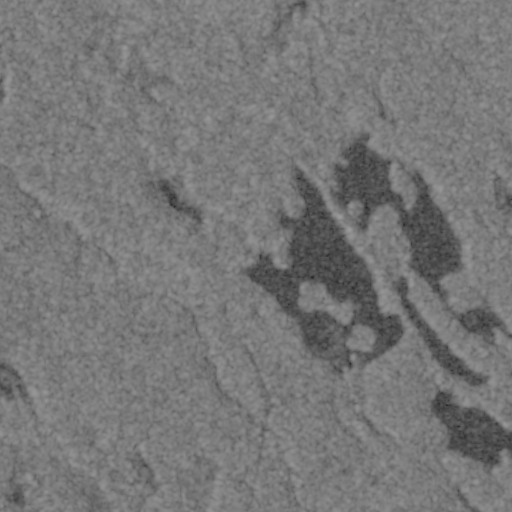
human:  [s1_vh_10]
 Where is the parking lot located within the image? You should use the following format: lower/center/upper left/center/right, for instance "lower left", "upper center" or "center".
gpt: The parking lot is located in the center of the image.
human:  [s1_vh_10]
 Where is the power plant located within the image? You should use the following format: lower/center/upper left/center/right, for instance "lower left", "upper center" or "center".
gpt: There is no power plant in the image.

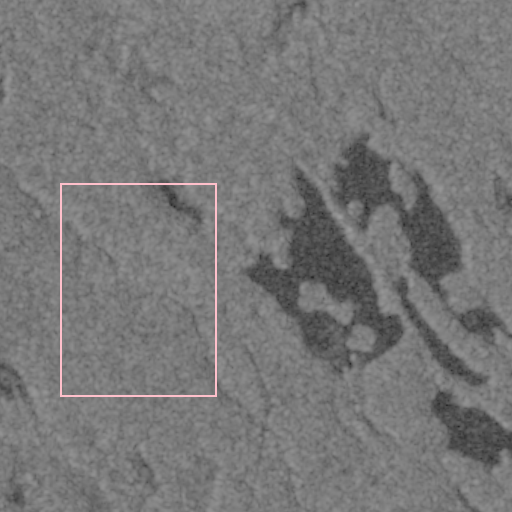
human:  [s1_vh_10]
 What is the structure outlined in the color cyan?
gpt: There is no cyan outline.
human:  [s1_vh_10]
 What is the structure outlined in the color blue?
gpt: There is no structure outlined in blue.